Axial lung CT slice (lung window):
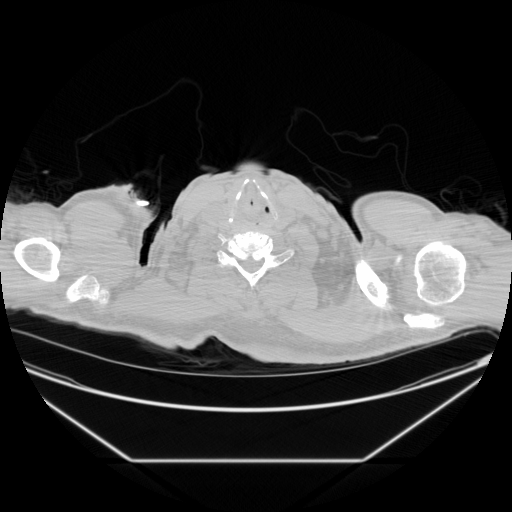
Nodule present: no